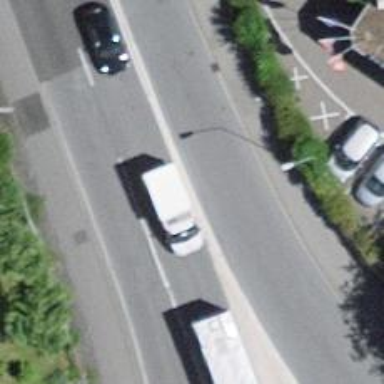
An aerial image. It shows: Primary highway with sidewalk on the left side.